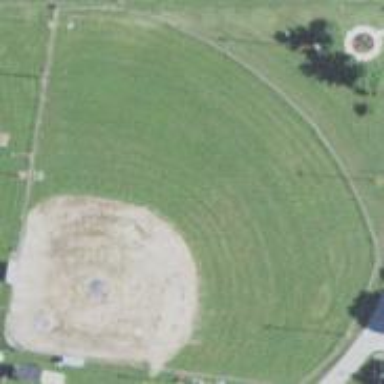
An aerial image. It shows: Baseball pitch for leisure land.